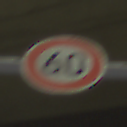
Verkehrszeichen: Geschwindigkeit60
Umgebung: Indoor, Special
Tageszeit: NotSpecified
Wetter: NotSpecified
Licht: Artificial
Jahreszeit: NotSpecified
Kontrast: HighContrast